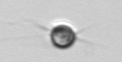
Label: Acanthoica_quattrospina